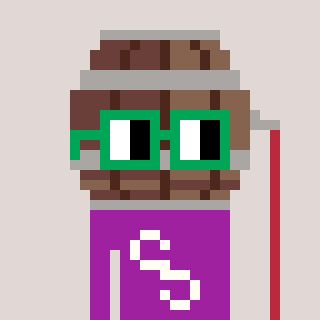
a pixel art character with square green glasses, a wine barrel-shaped head and a magenta-colored body on a warm background